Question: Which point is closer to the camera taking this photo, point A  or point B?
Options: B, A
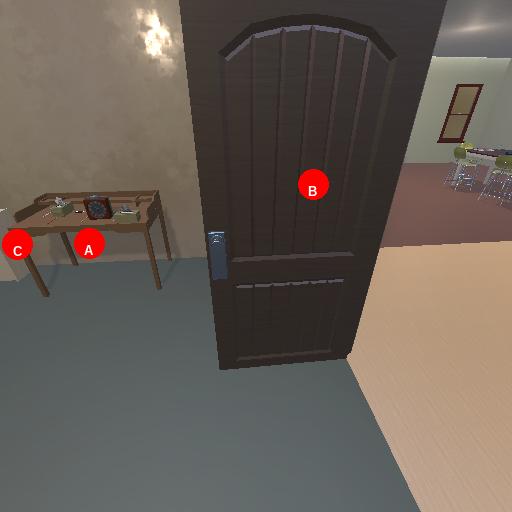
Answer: B